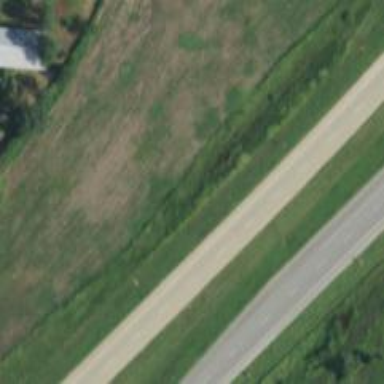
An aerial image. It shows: Trunk highway with expressway features.